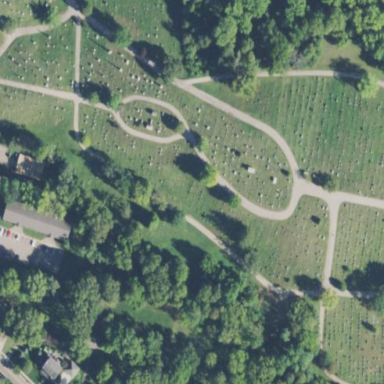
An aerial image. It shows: Cemetery.